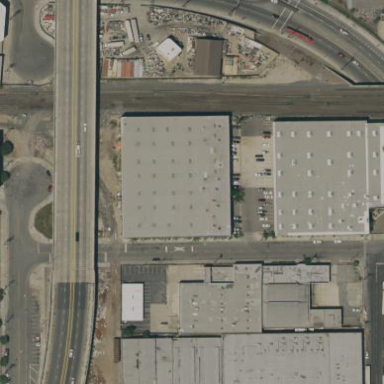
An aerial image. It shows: Warehouse building.